Question: What is the main section title?
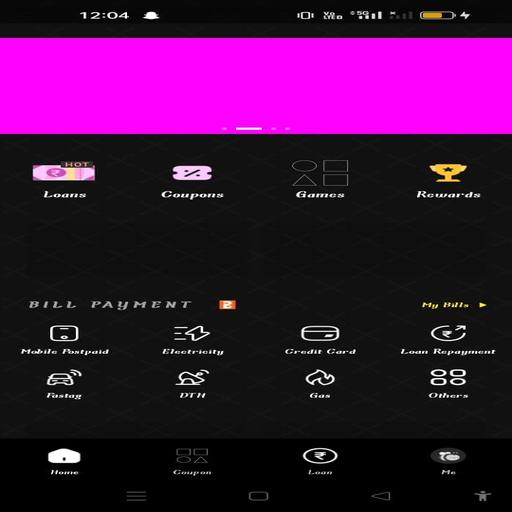
Answer: BILL PAYMENT